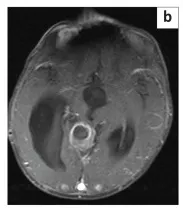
T1-fat-saturated post-contrast axial.
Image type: radiology (mri)